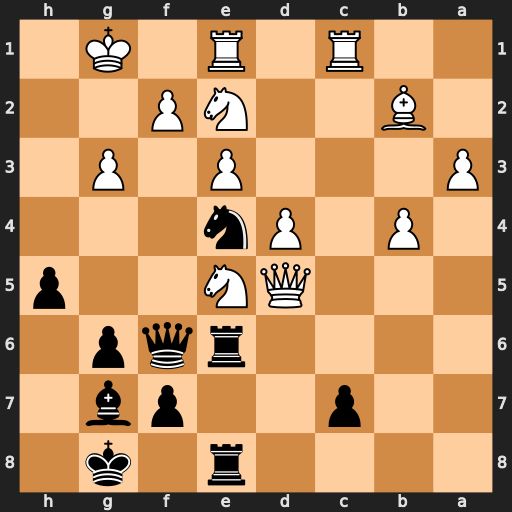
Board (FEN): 4r1k1/2p2pb1/4rqp1/3QN2p/1P1Pn3/P3P1P1/1B2NP2/2R1R1K1
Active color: b
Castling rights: -
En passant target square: -
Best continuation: Qxf2+ Kh1 Bxe5 Qxe4 Bxg3